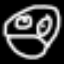
Label: frog